Field crop: tomato
Growth stage: 1
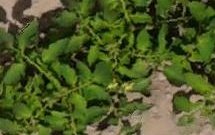
Species: tomato